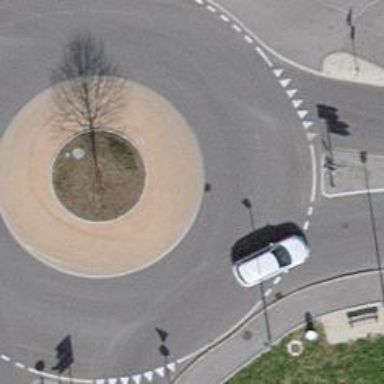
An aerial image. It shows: Secondary road with asphalt surface leading to roundabout.